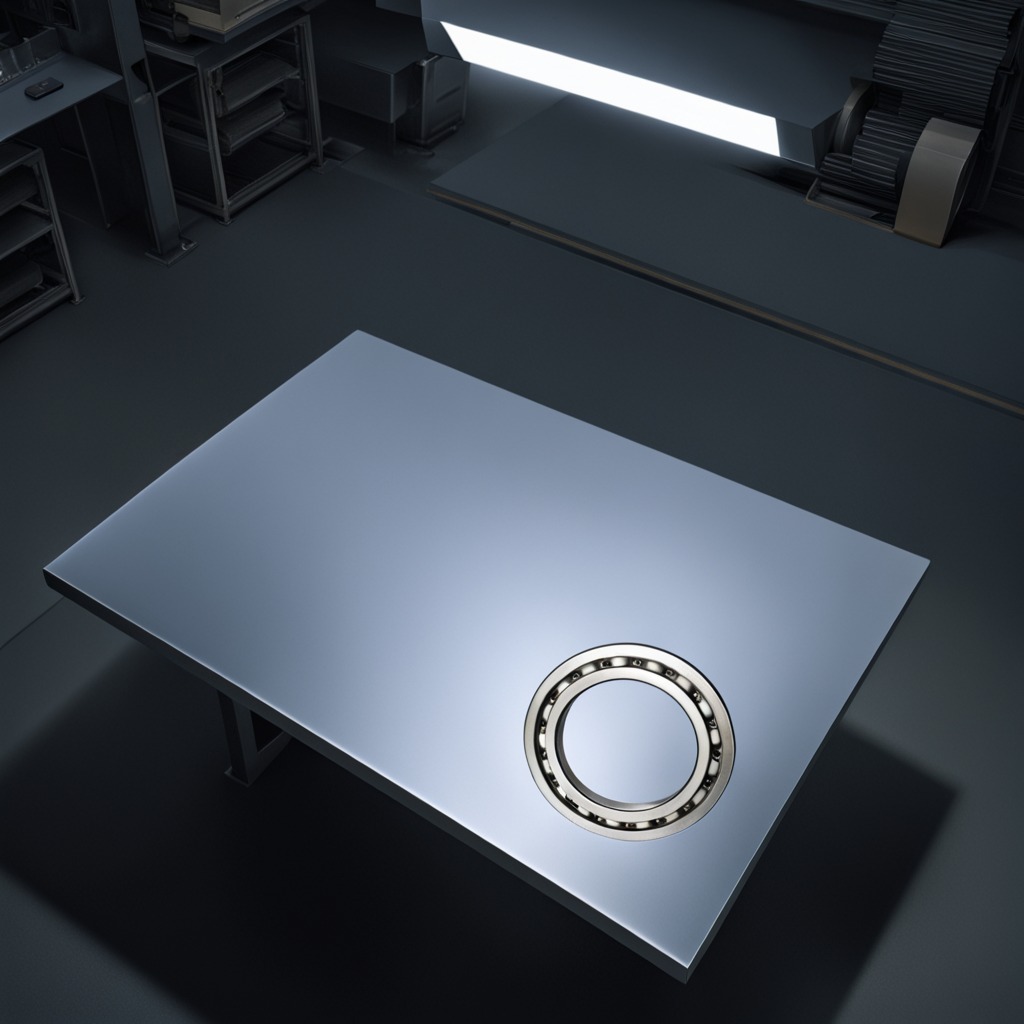
A metal ball bearing is lying on the tabletop.